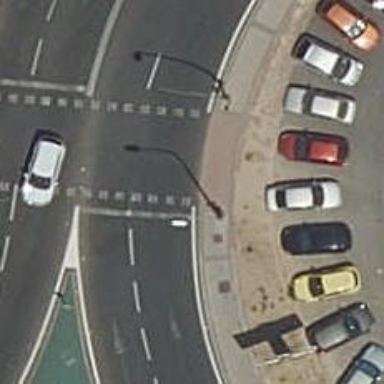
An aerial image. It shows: Zebra crossing on footway.